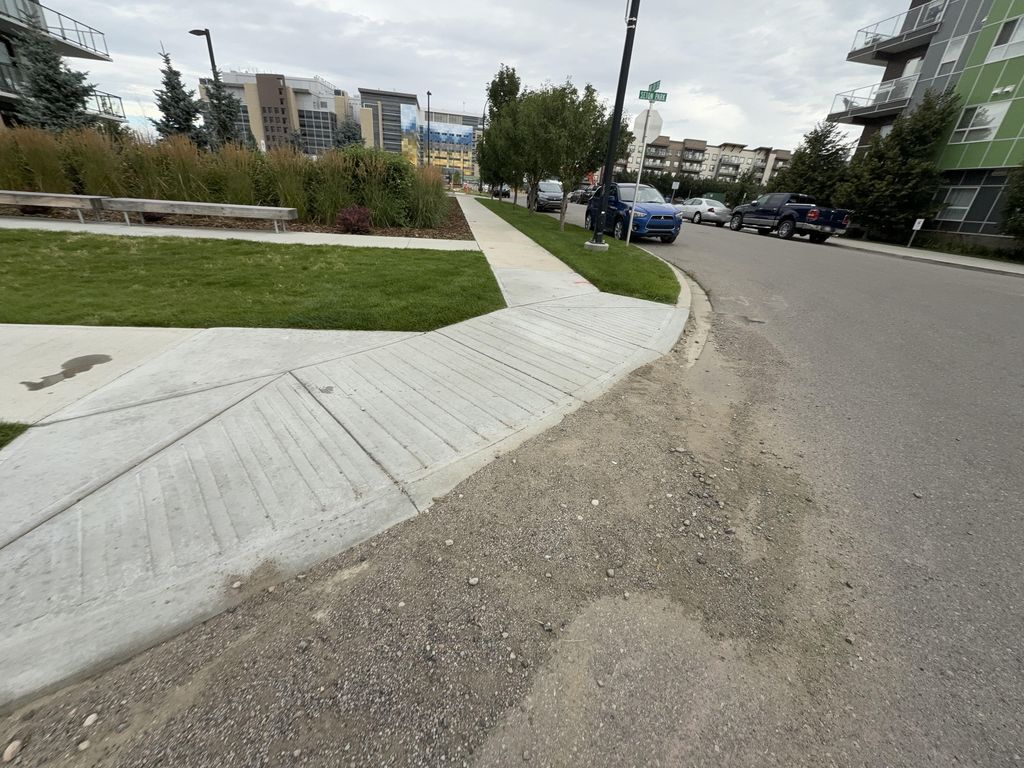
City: calgary